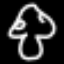
Label: mushroom